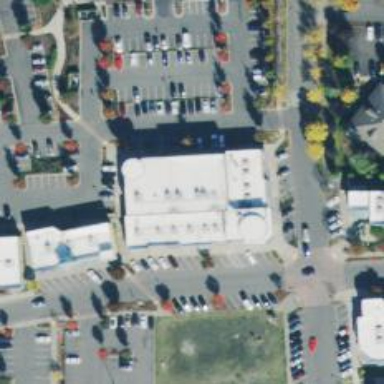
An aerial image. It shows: Fitness centre on leisure land.